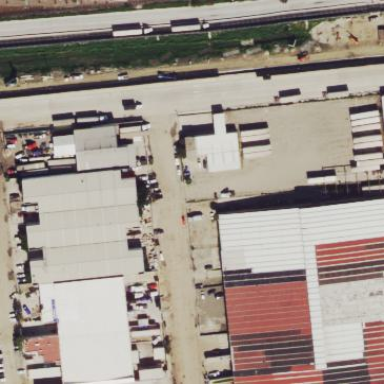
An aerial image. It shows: Industrial building.